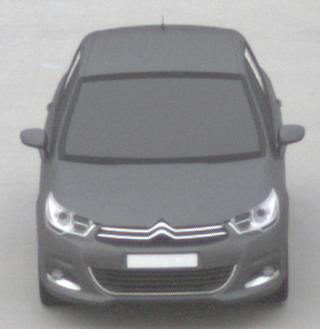
Make: Citroen
Model: C4 VTi 95
Detailed model: C4 (II)
Model produced from: 2012/08
Model produced until: 2013/06
Doors: 5
Color: gray
Road condition: dry road
Daytime: morning or afternoon
Contrast: low contrast